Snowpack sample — Buffalo Mountain, Silverthorne, Colorado, USA (1/25/25, 10:11 AM MST)
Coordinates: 39.6222, -106.1139
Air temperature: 22 °F
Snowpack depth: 110 cm
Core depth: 30 cm
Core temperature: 42.8 °F
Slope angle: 12°, slope face: 102°
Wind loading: high
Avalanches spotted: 0
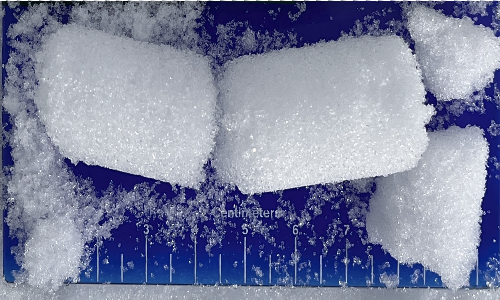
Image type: core
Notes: No avalanches nearby, collected on the outskirts of a fire break 15 meters from the treeline, on way to Buffalo and Red Mountain